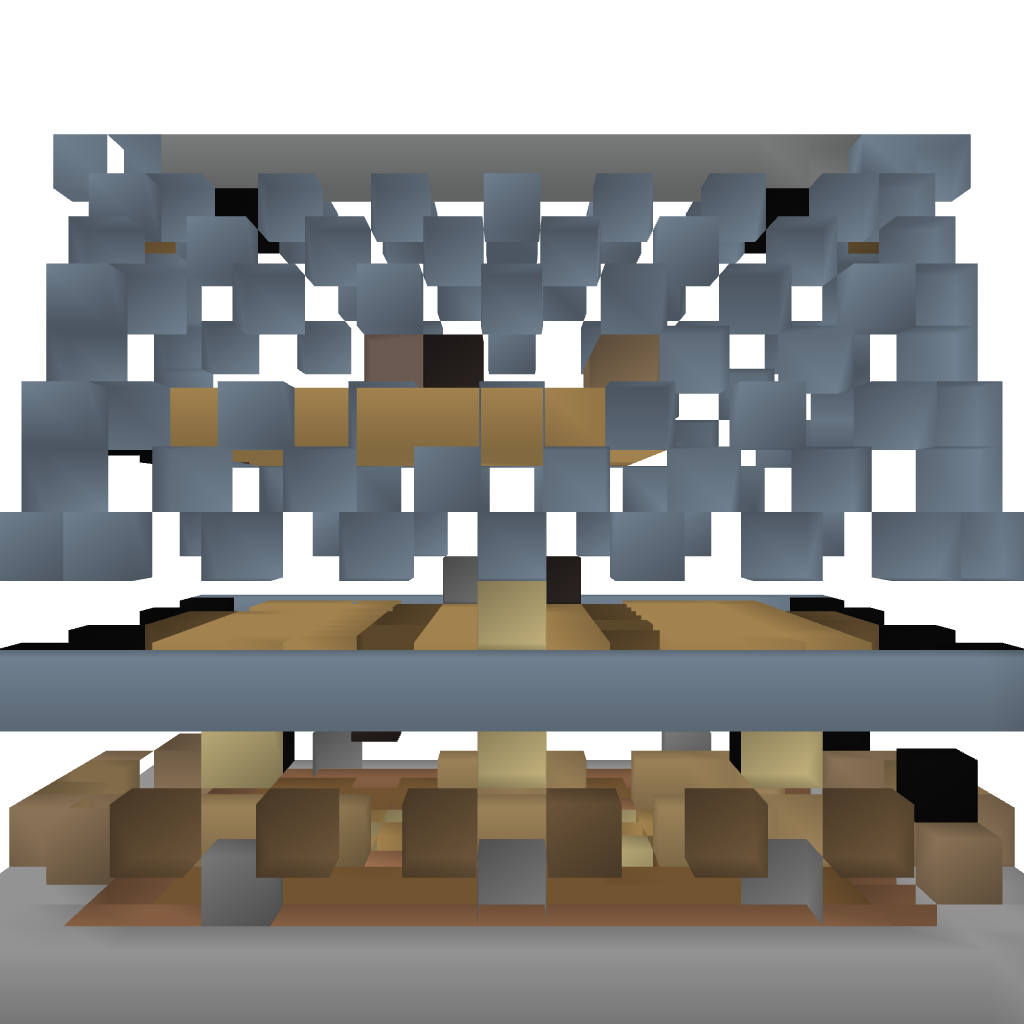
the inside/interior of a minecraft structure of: EveV's Horse Barn